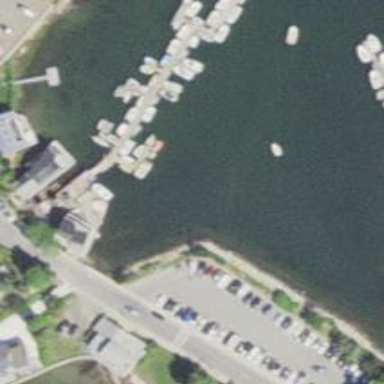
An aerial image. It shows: Man-made pier.